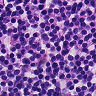
Metastatic tissue present: no